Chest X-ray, AP view. Patient: 70 years old, sex F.
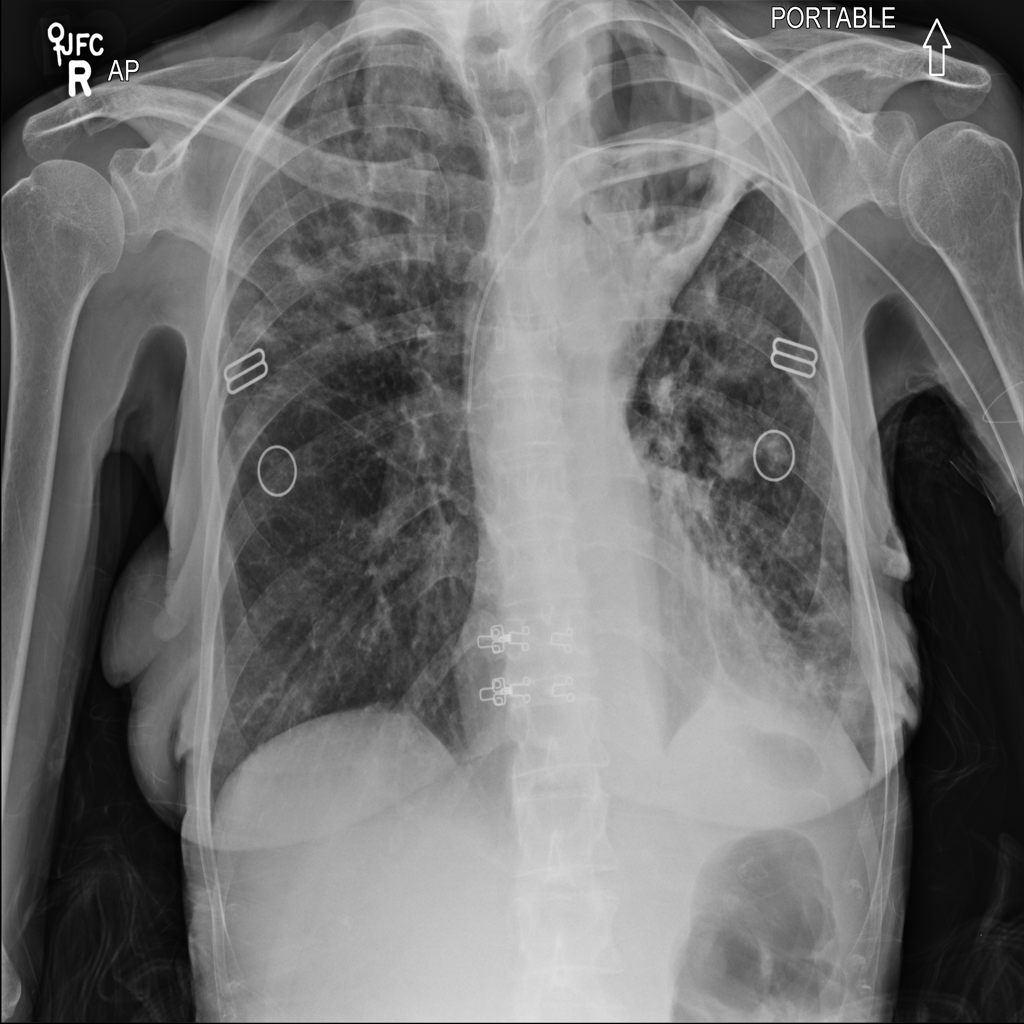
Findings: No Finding